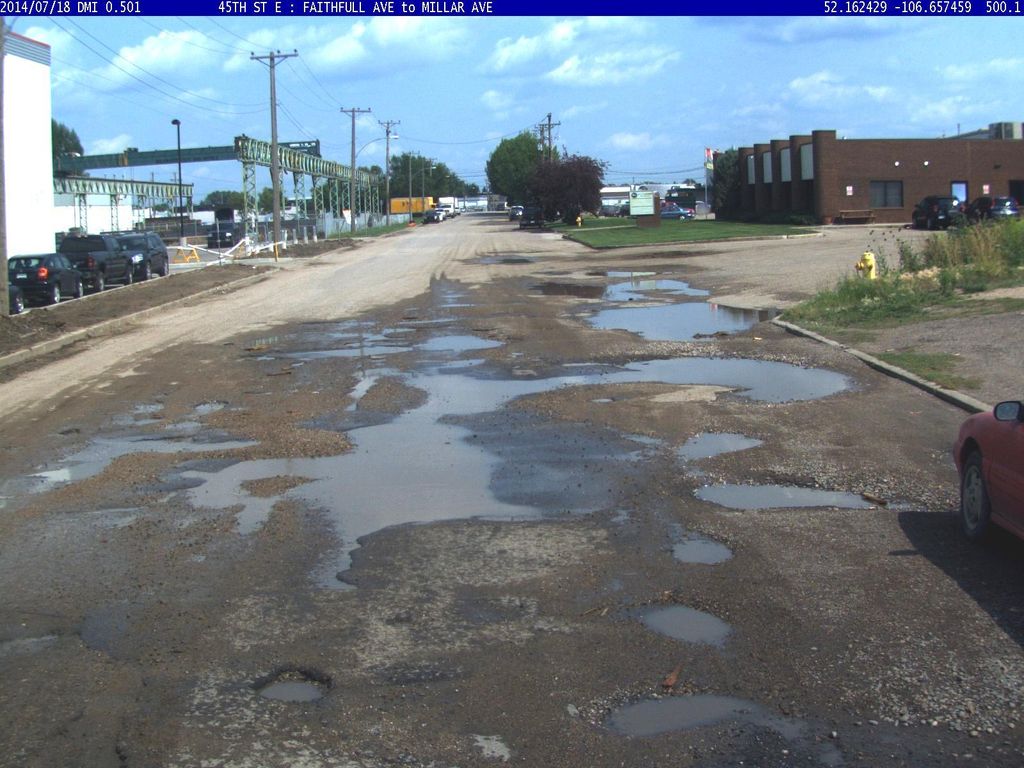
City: saskatoon